Field crop: maize
Growth stage: 2
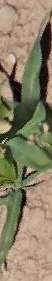
Species: maize